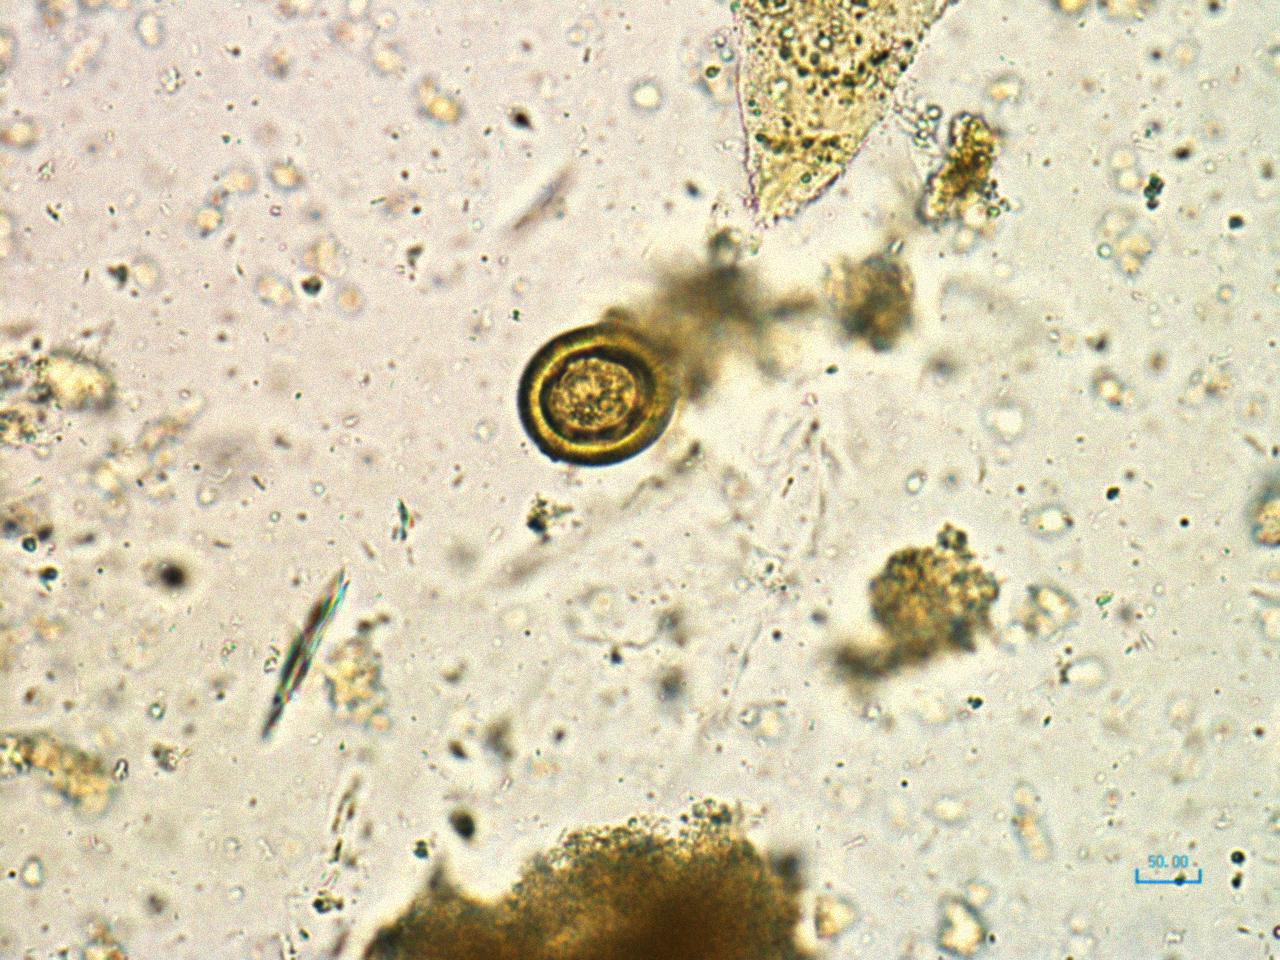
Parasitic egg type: Taenia spp. egg